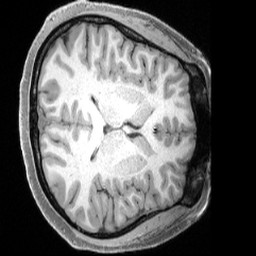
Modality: T1w
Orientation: axial
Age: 23
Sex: female
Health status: healthy
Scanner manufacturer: siemens
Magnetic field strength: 3 T
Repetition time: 2.4 s
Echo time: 0.00222 s